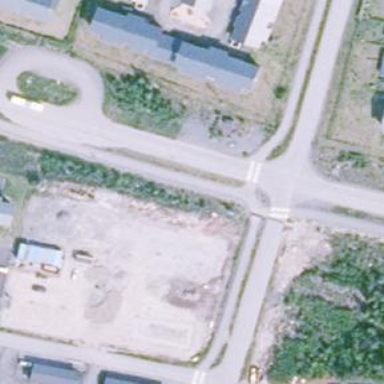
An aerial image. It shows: Uncontrolled crossing on the road.